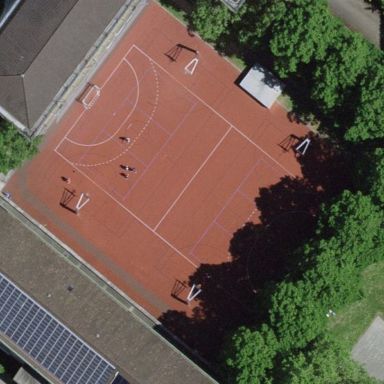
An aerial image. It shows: Multi-sport pitch with tartan surface for leisure activities.